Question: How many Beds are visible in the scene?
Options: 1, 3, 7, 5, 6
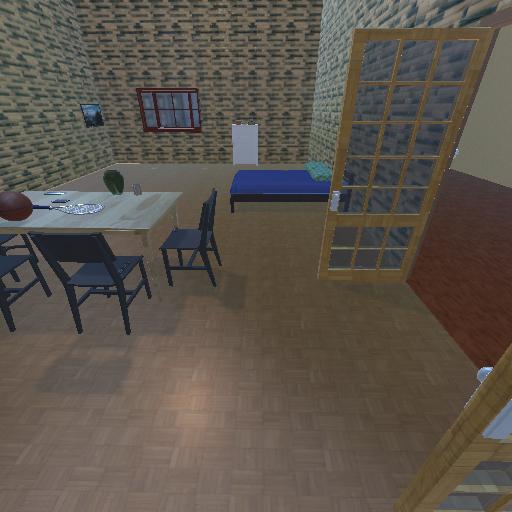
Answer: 1